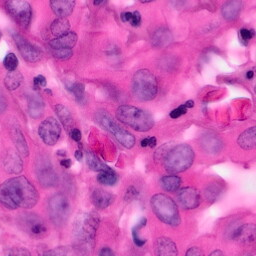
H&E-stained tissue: Pancreatic